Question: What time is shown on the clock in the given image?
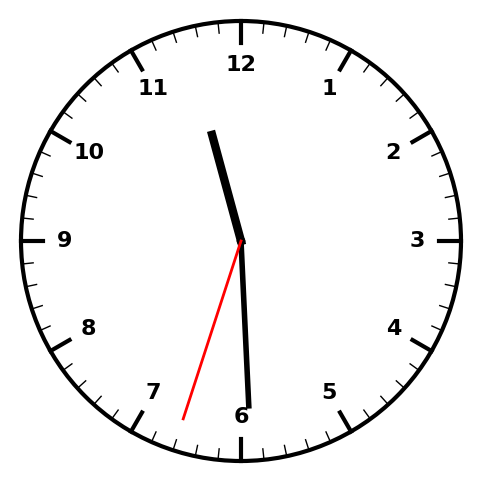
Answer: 11:29:33